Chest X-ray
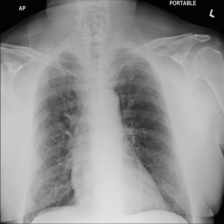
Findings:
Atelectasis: negative
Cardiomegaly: negative
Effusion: negative
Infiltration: negative
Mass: negative
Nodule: negative
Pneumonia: negative
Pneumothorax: negative
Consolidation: negative
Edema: negative
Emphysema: negative
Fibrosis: negative
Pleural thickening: negative
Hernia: negative